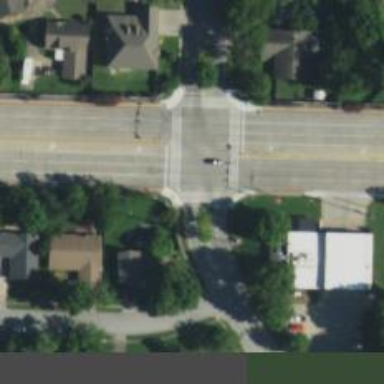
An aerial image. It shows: Crossing on the road.